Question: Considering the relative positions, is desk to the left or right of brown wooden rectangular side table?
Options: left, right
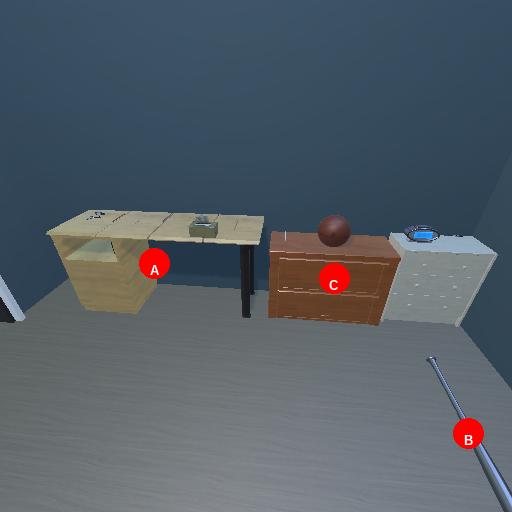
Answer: left